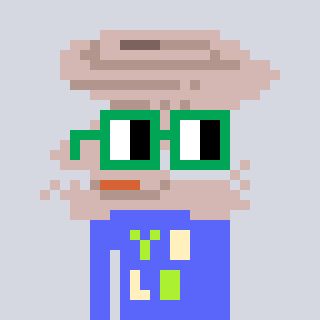
a pixel art character with square green glasses, a tornado-shaped head and a purple-colored body on a cool background